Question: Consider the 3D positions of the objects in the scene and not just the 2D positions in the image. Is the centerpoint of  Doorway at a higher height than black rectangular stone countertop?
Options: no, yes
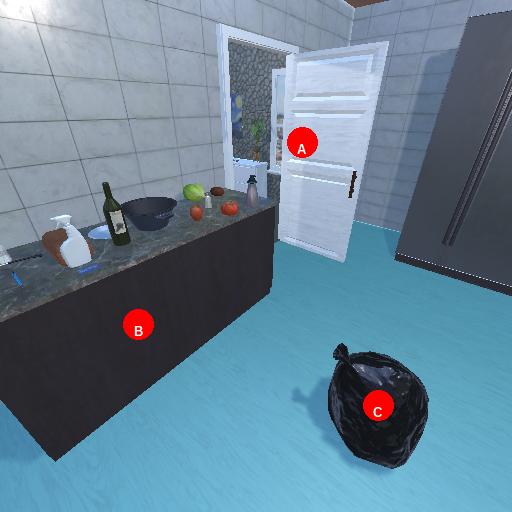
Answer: no